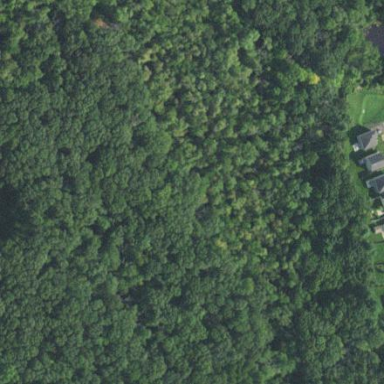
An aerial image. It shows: Woodland consisting mainly of needle-leaved trees.